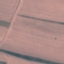
Land use / land cover: AnnualCrop